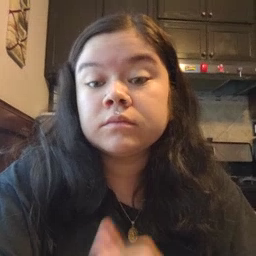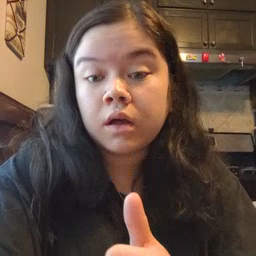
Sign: not